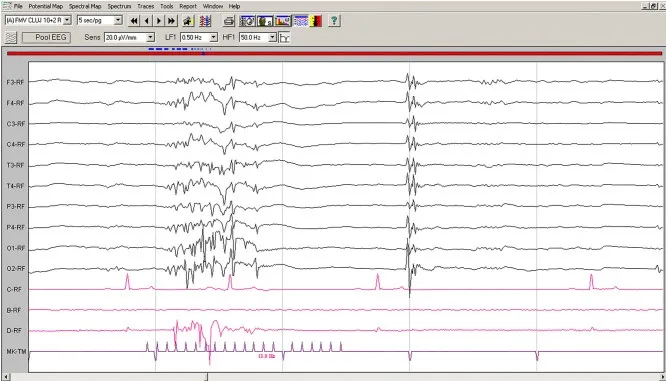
IPS-induced EEG recording of Case No. 1 patient (8-year old male Beagle): IPS at 13 Hz generates polyspikes-slow wave complexes visible on all derivations, accompanied by sudden generalized myoclonic contractions. Low-cut filter: 0.5 Hz; high-cut filter: 50 Hz; speed 5 s/page; channel C: ECG, bipolar on the chest; channel B: empty; channel D: bipolar, right brachiocephalic muscle; MKT channel: photic stimulation marker. Figure shown at 20 muV/mm. IPS, intermittent photic stimulation; EEG, electroencephalogram; ECG, electrocardiography.
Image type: electrography (eeg)